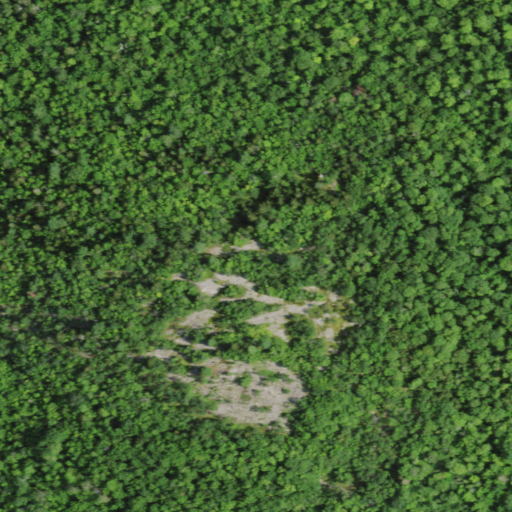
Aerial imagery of mountain in New York named Little Pisgah Mountain containing deciduous forest, shrub, and mixed forest